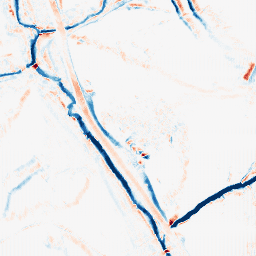
Category: morphological
Decomposition family: morphological_diamond
Decomposition parameters: operation: average
radius: 5
Upsampling method: fft_zeropad
Upsampling parameters: scale: 2
Upsampling scale: 2